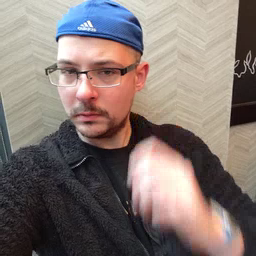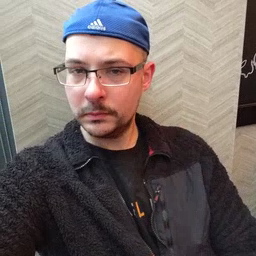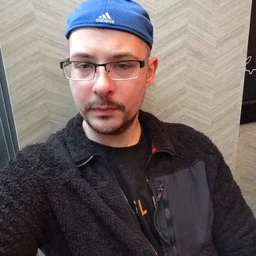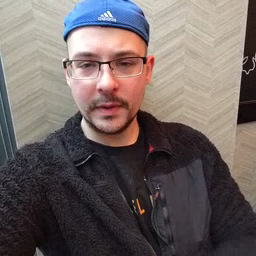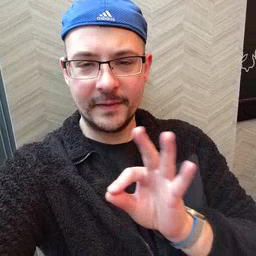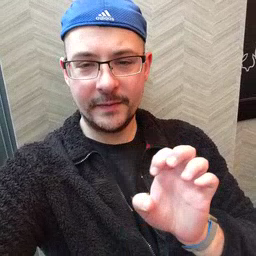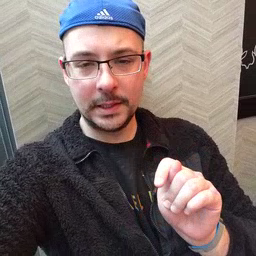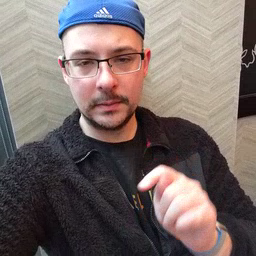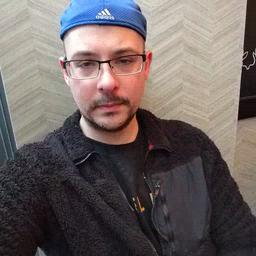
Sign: feet